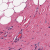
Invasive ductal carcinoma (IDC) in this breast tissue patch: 0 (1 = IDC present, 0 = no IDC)